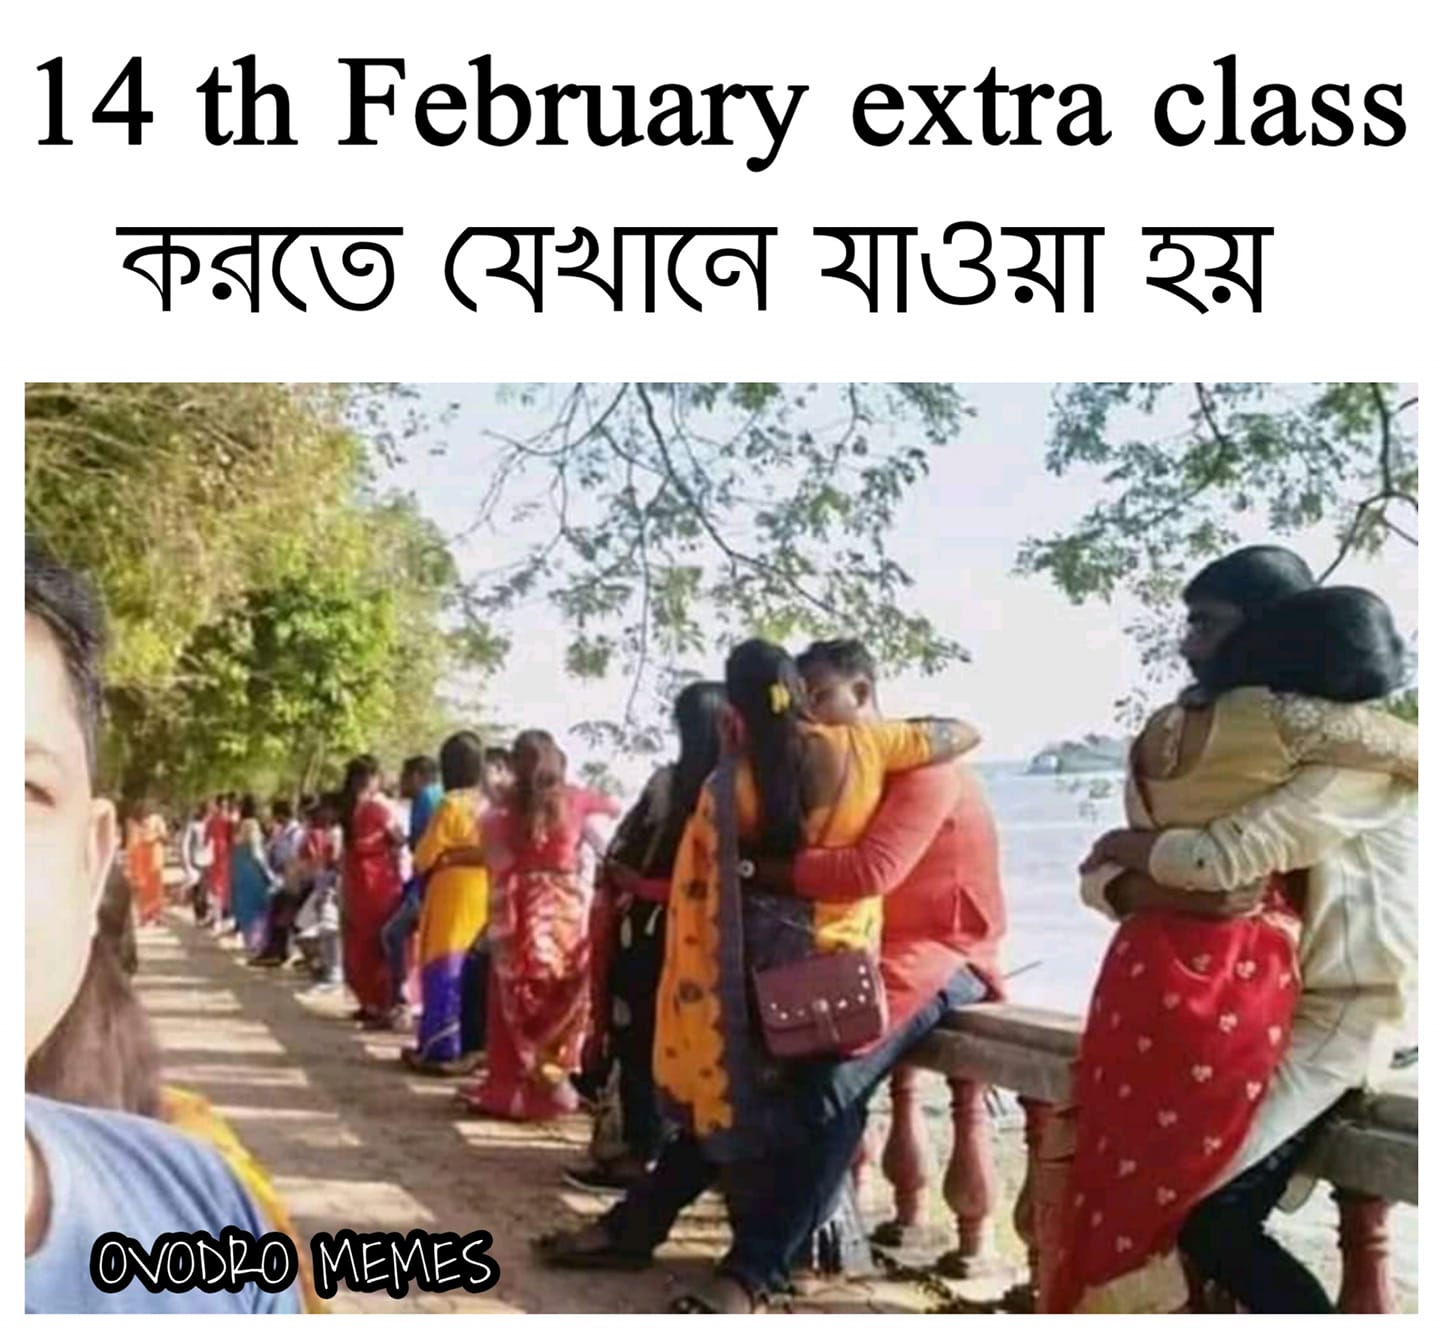
Caption: 14 the February extra class   করতে যেখানে যাওয়া হয়
Label: hate